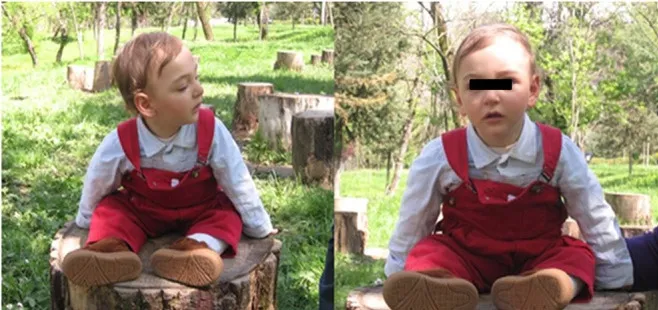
One year old.
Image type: medical_photograph (other_medical_photograph)